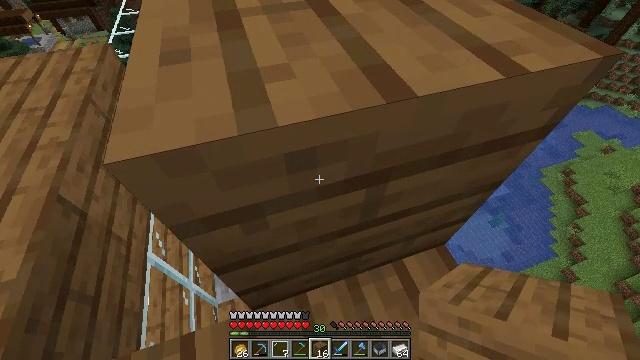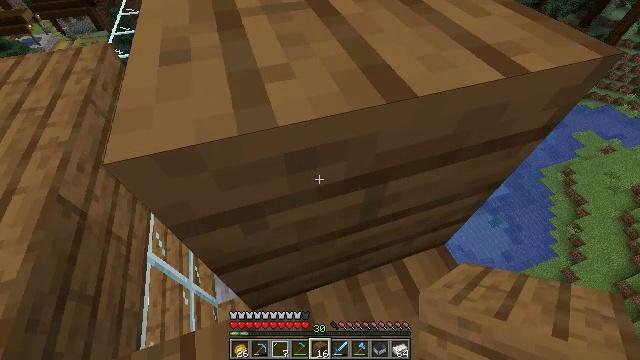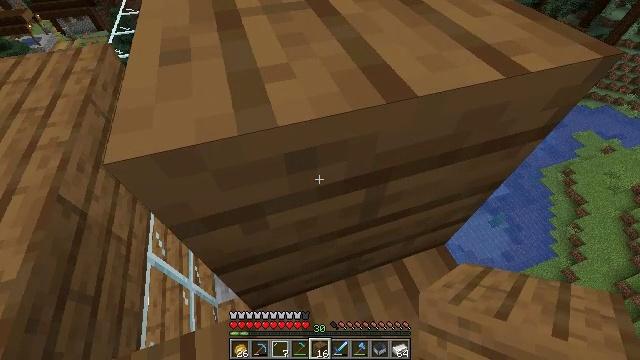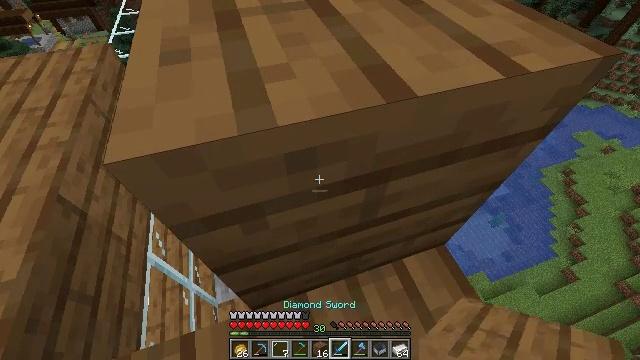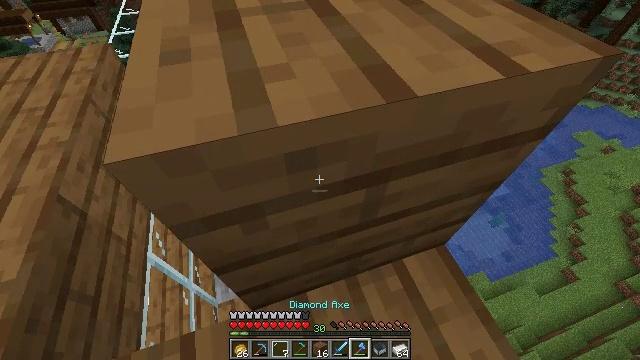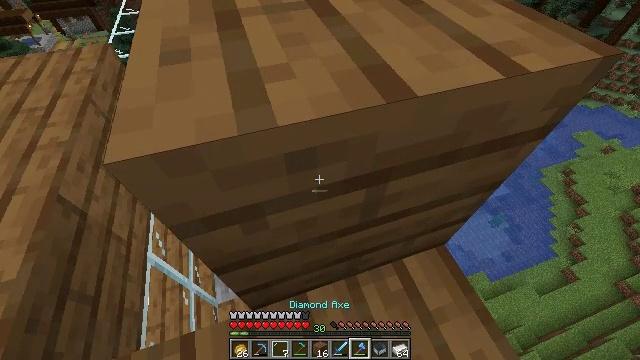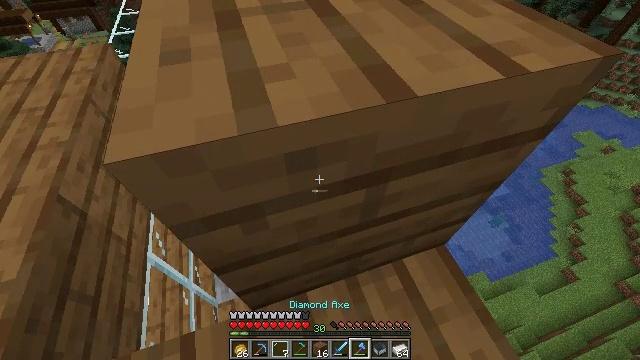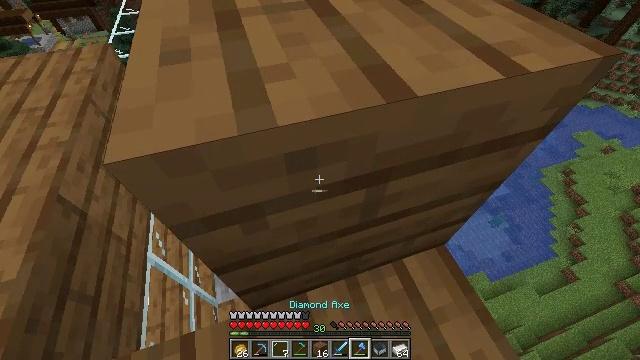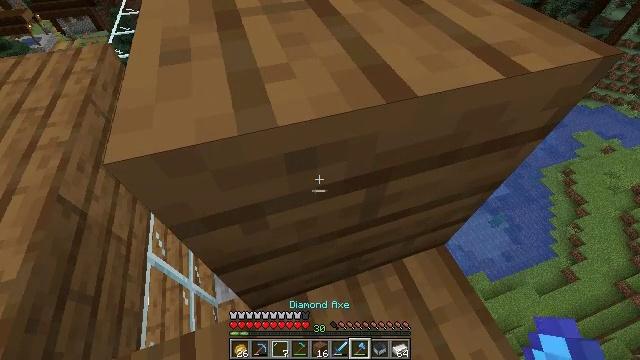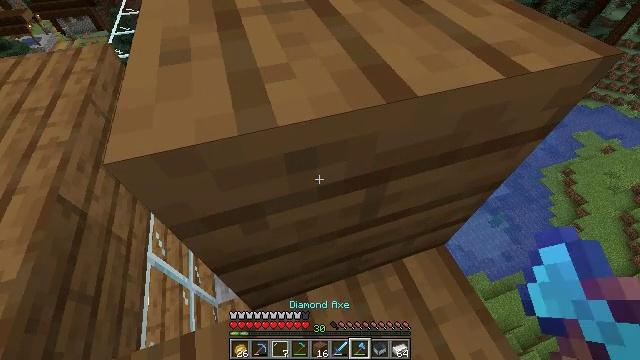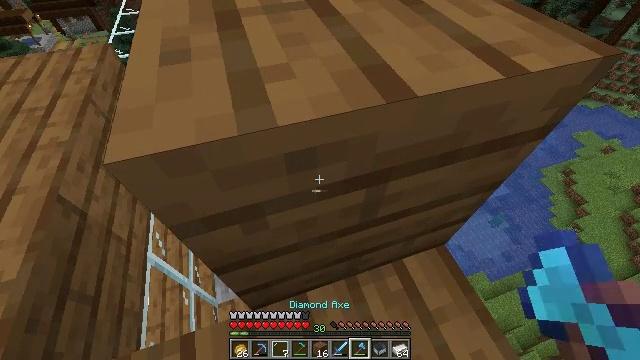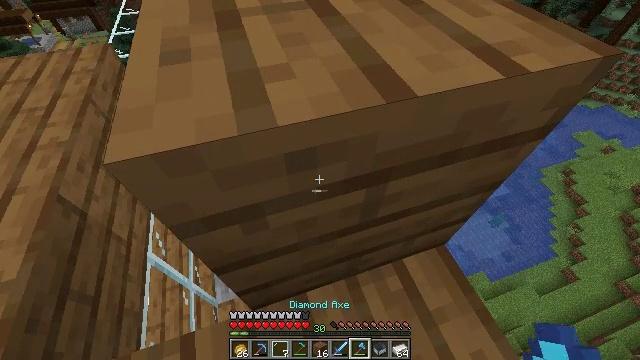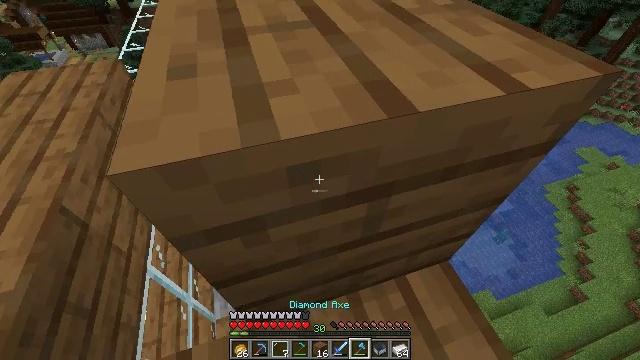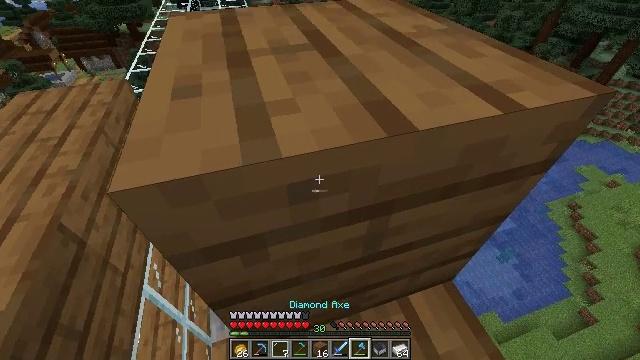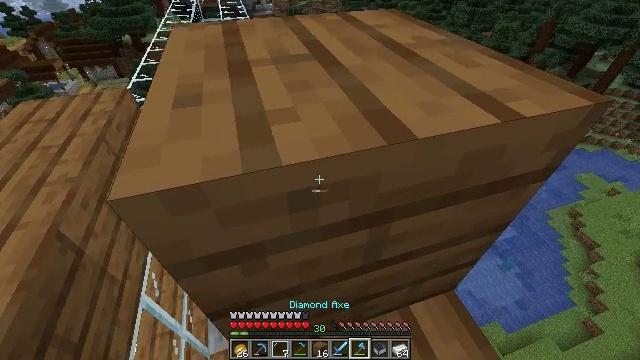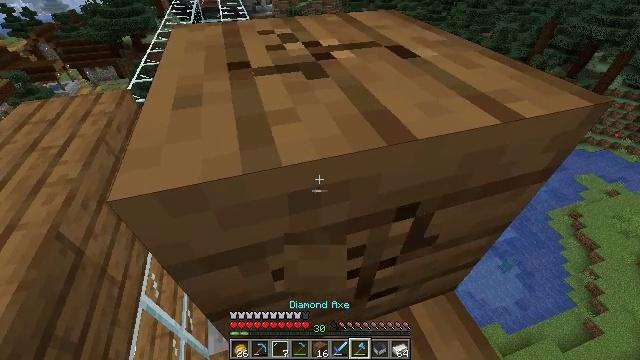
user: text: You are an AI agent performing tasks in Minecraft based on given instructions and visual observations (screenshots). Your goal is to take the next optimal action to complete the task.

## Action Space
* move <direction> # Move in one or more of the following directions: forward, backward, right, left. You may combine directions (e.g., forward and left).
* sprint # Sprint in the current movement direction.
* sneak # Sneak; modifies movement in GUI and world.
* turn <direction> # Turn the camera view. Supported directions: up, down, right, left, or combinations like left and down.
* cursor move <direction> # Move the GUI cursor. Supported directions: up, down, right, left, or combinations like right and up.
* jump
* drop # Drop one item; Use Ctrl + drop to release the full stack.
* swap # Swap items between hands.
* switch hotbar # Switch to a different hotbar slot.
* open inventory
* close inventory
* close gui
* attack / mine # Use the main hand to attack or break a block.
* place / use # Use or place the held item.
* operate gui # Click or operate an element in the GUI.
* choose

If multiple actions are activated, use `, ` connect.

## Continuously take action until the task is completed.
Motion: motion action
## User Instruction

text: Collect spruce planks from an old building.
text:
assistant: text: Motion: sneak
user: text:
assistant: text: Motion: sneak
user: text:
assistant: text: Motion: sneak
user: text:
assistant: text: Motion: sneak
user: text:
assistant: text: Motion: sneak
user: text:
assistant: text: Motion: sneak
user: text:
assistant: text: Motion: sneak
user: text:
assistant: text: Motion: sneak
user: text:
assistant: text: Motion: sneak
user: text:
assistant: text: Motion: sneak
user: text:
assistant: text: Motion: sneak
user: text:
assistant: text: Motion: sneak, turn up
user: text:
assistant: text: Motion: sneak, turn up
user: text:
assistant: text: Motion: sneak, turn up
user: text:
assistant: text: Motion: sneak, attack / mine
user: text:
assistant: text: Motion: sneak, attack / mine
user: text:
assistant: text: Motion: sneak, attack / mine
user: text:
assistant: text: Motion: sneak, attack / mine
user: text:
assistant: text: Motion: sneak, attack / mine
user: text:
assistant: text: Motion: sneak, attack / mine
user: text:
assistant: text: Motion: sneak, attack / mine
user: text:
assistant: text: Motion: sneak, attack / mine